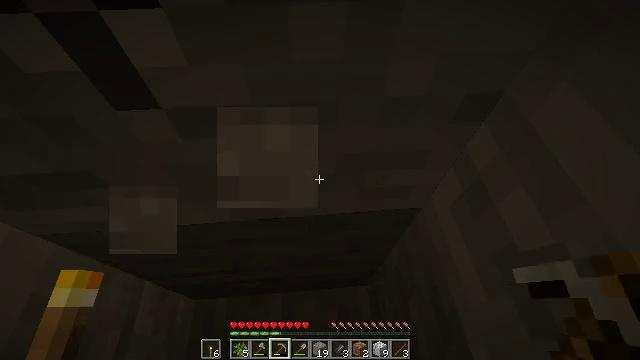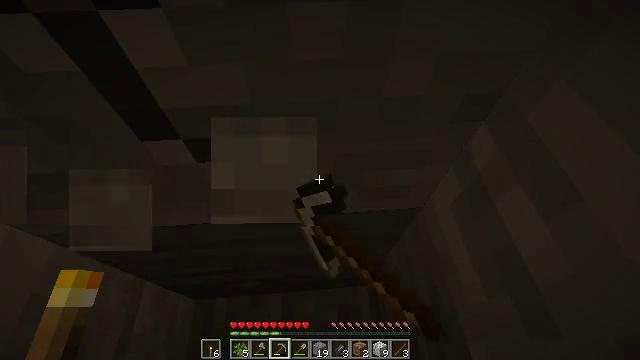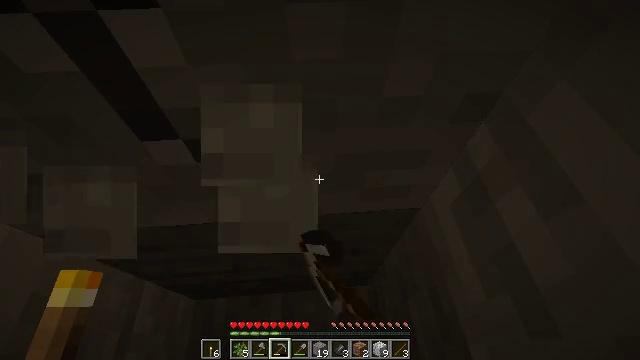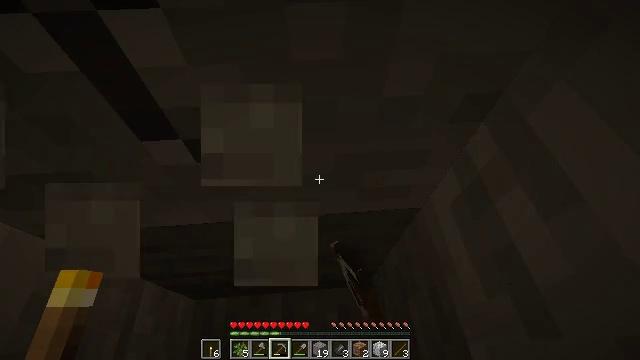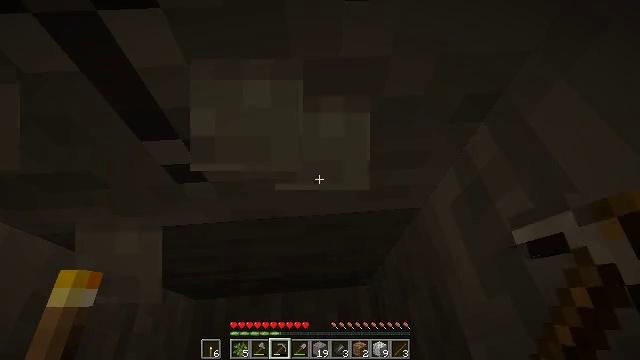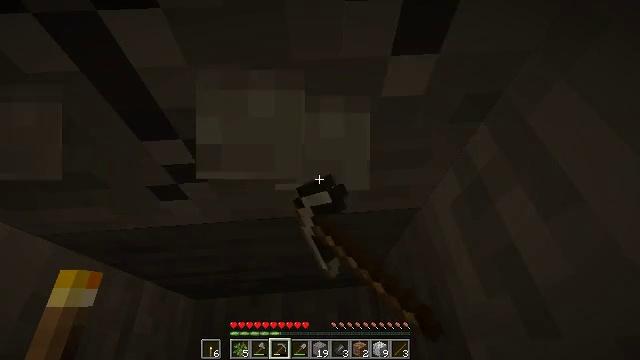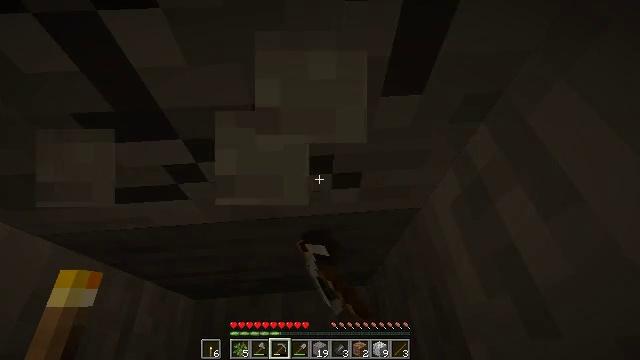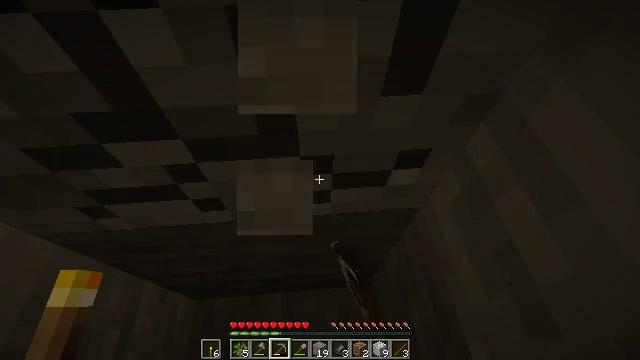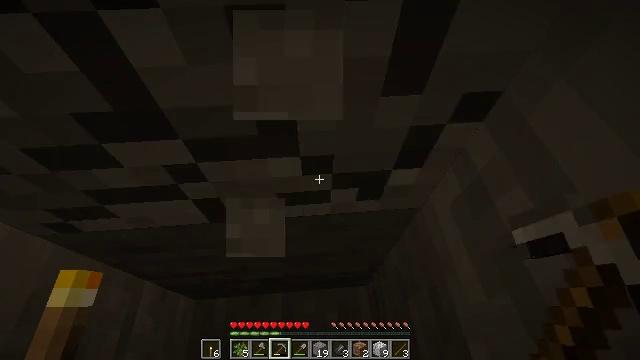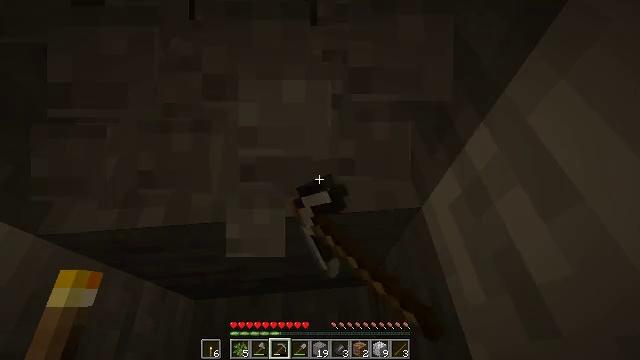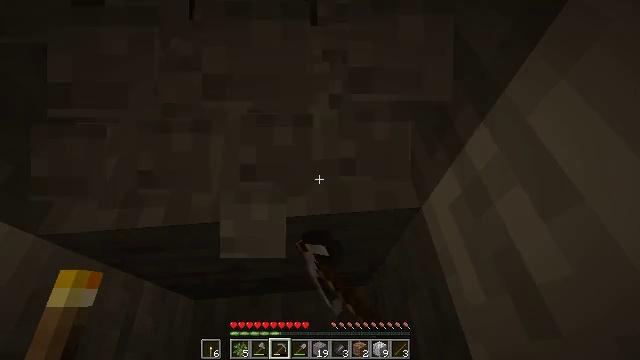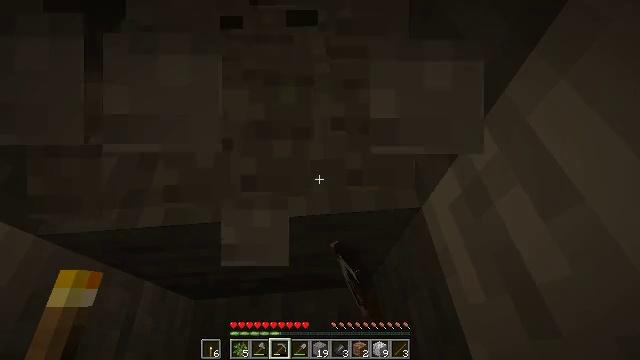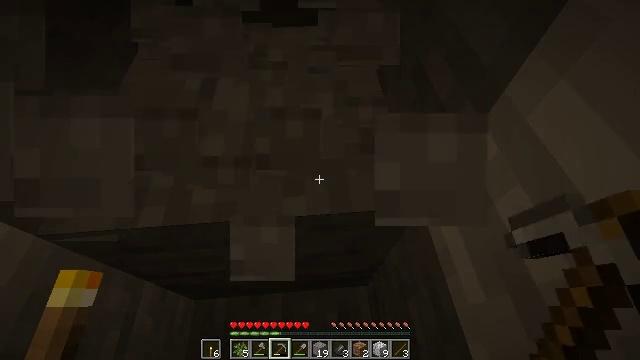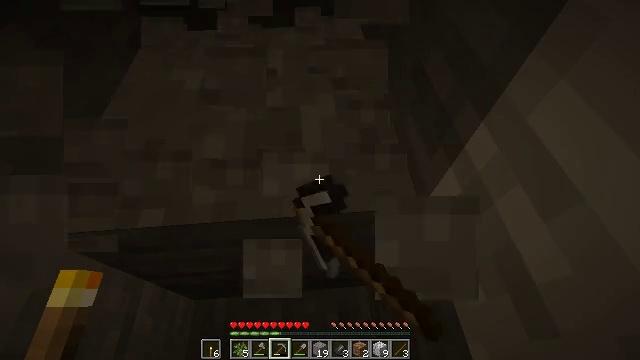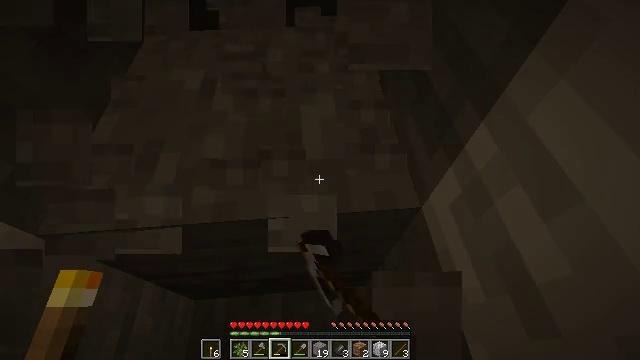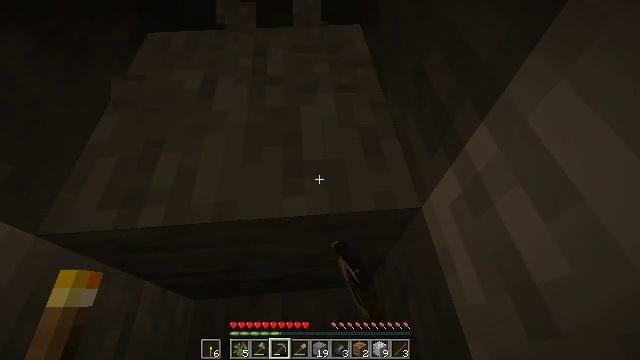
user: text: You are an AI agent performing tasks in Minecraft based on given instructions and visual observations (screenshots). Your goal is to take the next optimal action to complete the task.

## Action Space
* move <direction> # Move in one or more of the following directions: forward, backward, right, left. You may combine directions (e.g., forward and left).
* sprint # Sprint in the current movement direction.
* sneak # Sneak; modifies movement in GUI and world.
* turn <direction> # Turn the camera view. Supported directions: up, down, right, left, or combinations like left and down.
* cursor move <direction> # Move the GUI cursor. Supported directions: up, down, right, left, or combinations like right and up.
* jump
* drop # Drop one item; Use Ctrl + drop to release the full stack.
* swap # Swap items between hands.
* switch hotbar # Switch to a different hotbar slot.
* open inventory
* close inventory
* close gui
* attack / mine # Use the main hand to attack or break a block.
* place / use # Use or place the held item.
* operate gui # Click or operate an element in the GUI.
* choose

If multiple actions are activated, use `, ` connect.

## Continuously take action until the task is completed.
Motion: motion action
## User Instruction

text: Harvest stone in the caves.
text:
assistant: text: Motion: attack / mine
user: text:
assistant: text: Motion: attack / mine
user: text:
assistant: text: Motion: attack / mine
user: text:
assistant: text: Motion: attack / mine
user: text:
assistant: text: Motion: attack / mine
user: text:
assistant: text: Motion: attack / mine
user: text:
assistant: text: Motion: attack / mine
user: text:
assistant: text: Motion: attack / mine
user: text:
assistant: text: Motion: attack / mine
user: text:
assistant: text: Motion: attack / mine
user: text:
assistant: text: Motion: attack / mine
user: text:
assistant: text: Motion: attack / mine
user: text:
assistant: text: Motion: attack / mine
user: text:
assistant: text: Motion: attack / mine
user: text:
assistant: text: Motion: attack / mine
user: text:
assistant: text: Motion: attack / mine
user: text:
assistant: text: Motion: attack / mine
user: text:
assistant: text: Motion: attack / mine
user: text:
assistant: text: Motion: attack / mine
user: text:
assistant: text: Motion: attack / mine
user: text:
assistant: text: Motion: attack / mine
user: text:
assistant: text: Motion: attack / mine
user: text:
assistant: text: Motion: attack / mine
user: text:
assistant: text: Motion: attack / mine
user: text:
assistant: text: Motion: attack / mine
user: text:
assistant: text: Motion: attack / mine
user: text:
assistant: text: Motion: attack / mine
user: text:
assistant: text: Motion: attack / mine
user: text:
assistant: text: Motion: attack / mine
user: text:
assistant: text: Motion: attack / mine